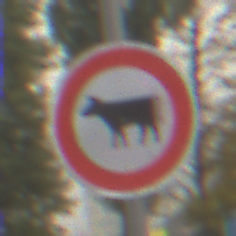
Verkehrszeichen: VerbotViehtrieb
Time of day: MorningAfternoon
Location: Outdoor (Suburban)
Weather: Overcast
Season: NotSpecified
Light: Natural